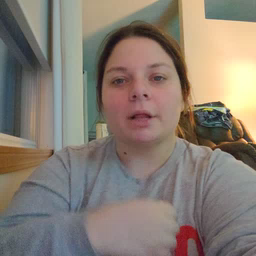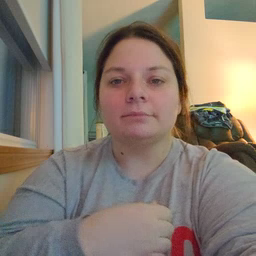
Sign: stairs